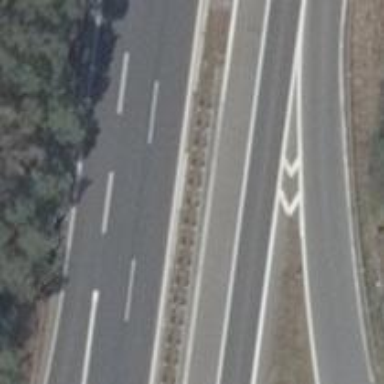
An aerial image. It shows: Motorway junction.